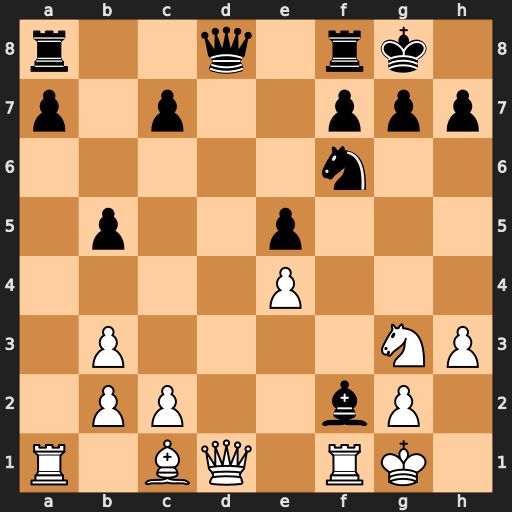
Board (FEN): r2q1rk1/p1p2ppp/5n2/1p2p3/4P3/1P4NP/1PP2bP1/R1BQ1RK1
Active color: w
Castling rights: -
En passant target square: -
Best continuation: Kxf2 Qxd1 Rxd1